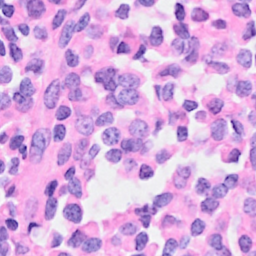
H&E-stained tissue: Breast